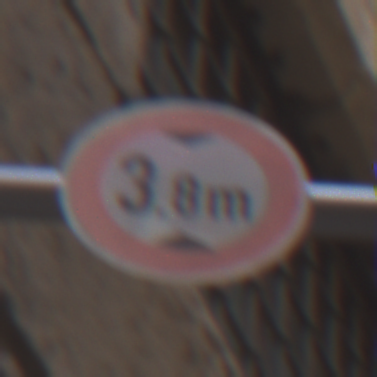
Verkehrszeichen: TatsaechlicheHoehe
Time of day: Midday
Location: Outdoor (Urban)
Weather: PartlyCloudy
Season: NotSpecified
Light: Natural